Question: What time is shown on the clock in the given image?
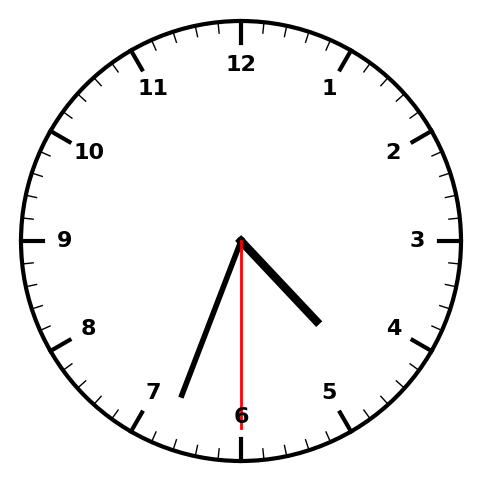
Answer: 04:33:30